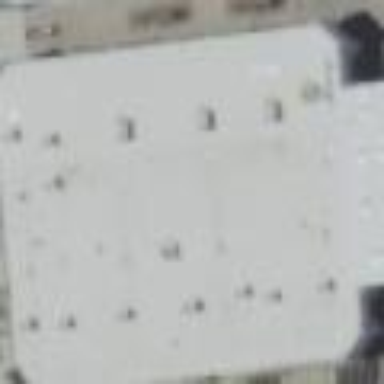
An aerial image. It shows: Commercial building.